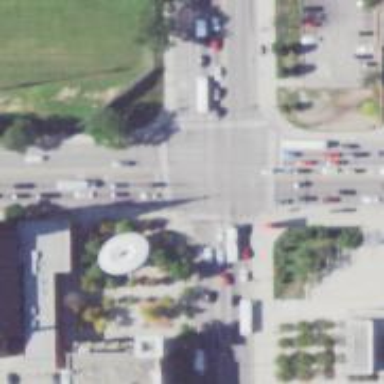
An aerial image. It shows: Secondary road with separate asphalt sidewalk.